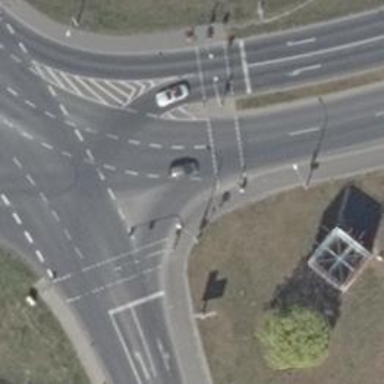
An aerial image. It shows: Road crossing with traffic signals.